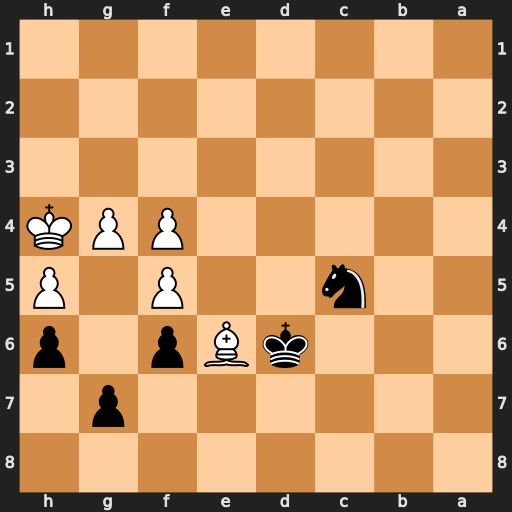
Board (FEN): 8/6p1/3kBp1p/2n2P1P/5PPK/8/8/8
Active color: b
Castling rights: -
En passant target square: -
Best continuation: Nxe6 fxe6 Kxe6 Kg3 Kd5